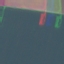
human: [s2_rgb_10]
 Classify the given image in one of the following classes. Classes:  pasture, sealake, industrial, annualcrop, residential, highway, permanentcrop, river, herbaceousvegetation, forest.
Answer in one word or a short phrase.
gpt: AnnualCrop